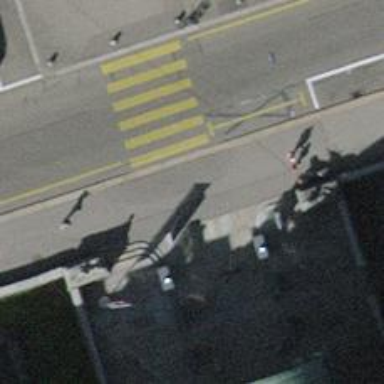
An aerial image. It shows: Footway made of paving stones.